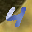
Label: 4